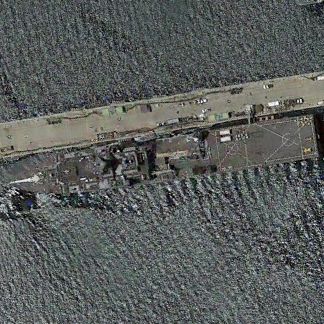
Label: combat